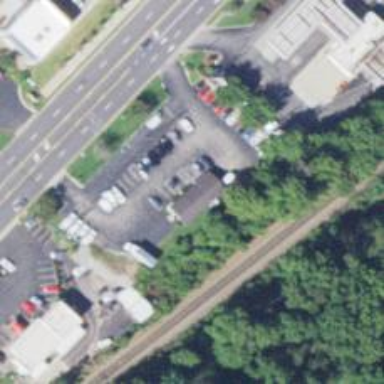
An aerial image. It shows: Car rental facility.